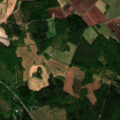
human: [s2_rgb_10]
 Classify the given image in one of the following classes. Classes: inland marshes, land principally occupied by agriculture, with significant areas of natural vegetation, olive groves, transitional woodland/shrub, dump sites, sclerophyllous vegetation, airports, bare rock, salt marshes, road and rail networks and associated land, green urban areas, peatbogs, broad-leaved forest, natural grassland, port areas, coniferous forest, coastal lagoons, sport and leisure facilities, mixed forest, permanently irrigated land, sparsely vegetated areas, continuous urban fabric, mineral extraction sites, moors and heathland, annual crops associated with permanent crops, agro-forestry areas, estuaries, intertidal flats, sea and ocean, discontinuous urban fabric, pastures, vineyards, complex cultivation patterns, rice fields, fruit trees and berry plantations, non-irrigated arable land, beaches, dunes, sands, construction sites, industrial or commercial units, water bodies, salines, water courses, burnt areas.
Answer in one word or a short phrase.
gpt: non-irrigated arable land, land principally occupied by agriculture, with significant areas of natural vegetation, coniferous forest, mixed forest, transitional woodland/shrub